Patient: sex M, age 71
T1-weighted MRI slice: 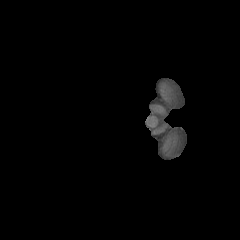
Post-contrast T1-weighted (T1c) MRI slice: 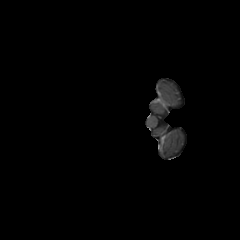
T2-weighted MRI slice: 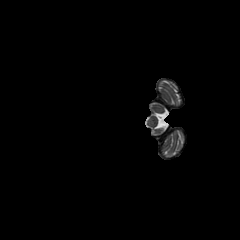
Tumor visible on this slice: no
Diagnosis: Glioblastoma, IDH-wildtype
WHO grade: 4